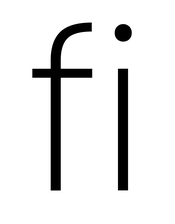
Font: Poppins-ExtraLight